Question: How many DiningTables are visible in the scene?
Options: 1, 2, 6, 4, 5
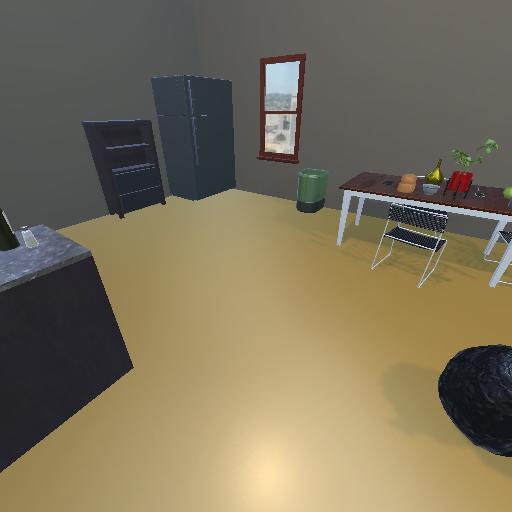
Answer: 1